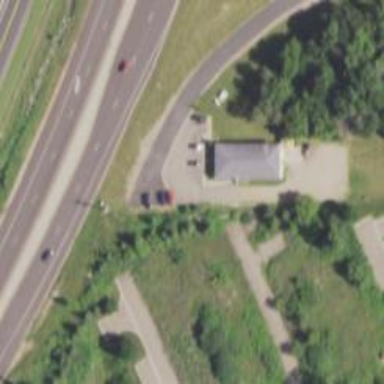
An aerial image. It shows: Veterinary facility.